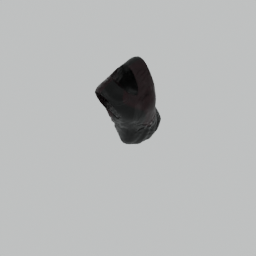
Label: people